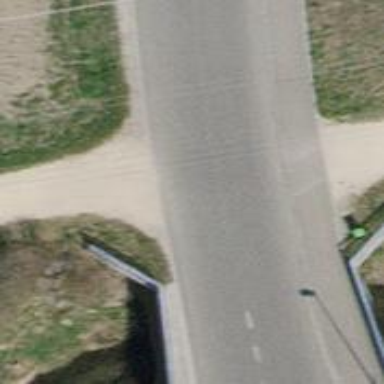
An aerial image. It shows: Unmarked crossing on the road.